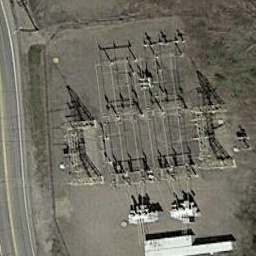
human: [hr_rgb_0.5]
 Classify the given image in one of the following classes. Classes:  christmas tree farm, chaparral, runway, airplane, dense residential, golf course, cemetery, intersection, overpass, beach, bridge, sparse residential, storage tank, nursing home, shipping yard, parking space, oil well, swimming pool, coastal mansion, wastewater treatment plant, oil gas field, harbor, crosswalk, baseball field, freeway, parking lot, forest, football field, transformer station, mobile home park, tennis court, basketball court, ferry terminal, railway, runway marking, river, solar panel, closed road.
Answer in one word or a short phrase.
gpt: transformer station